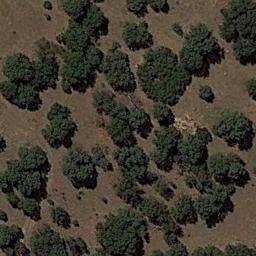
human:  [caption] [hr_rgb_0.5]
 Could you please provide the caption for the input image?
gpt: The chaparral is consist of dense bushes .

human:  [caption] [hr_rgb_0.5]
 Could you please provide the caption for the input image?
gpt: Chaparral is densely distributed in the sand .

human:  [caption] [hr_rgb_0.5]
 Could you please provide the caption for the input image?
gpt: Some connected green chaparrals grow on the wasteland .

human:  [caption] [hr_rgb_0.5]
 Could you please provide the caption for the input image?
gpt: There are clusters of lush trees in the desert .

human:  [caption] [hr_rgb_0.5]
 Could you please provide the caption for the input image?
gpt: The plants in the chaparral are not evenly distributed .